Aerial crown-view tile of a tropical tree (Barro Colorado Island, Panama), acquired 20240611:
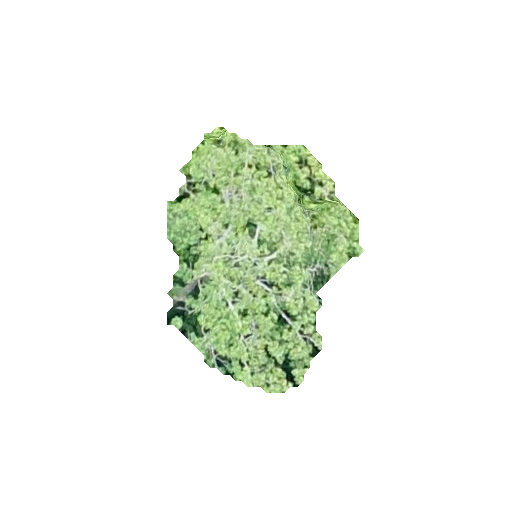
Species: Protium stevensonii
GBIF accepted scientific name: Tetragastris panamensis
Crown area: 55.66 m²